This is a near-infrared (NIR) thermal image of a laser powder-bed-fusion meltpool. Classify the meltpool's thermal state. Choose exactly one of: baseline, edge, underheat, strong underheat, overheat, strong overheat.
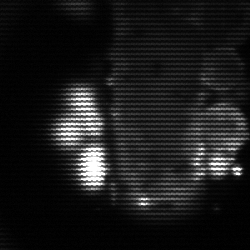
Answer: strong underheat